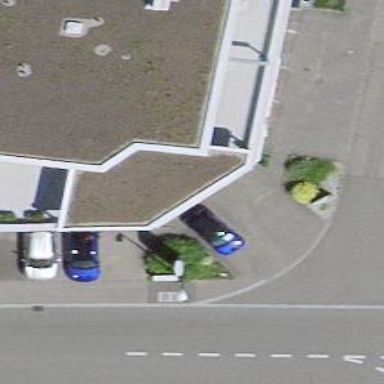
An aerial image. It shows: Car shop that offers dealer and repair services.